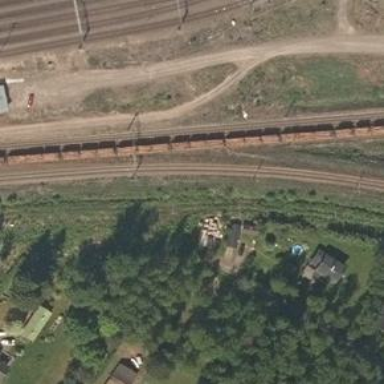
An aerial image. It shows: Railway with continuous electrified contact lines.